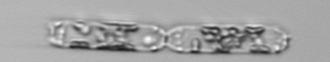
Label: Cerataulina_pelagica